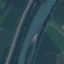
Land use / land cover: River